Question: I am using Qt tableWidget in order to display a list of items with columns. However there is huge space between the items in this list.
How can I change the spacing so that items (only text) are more close to each other?
Example screenshot:

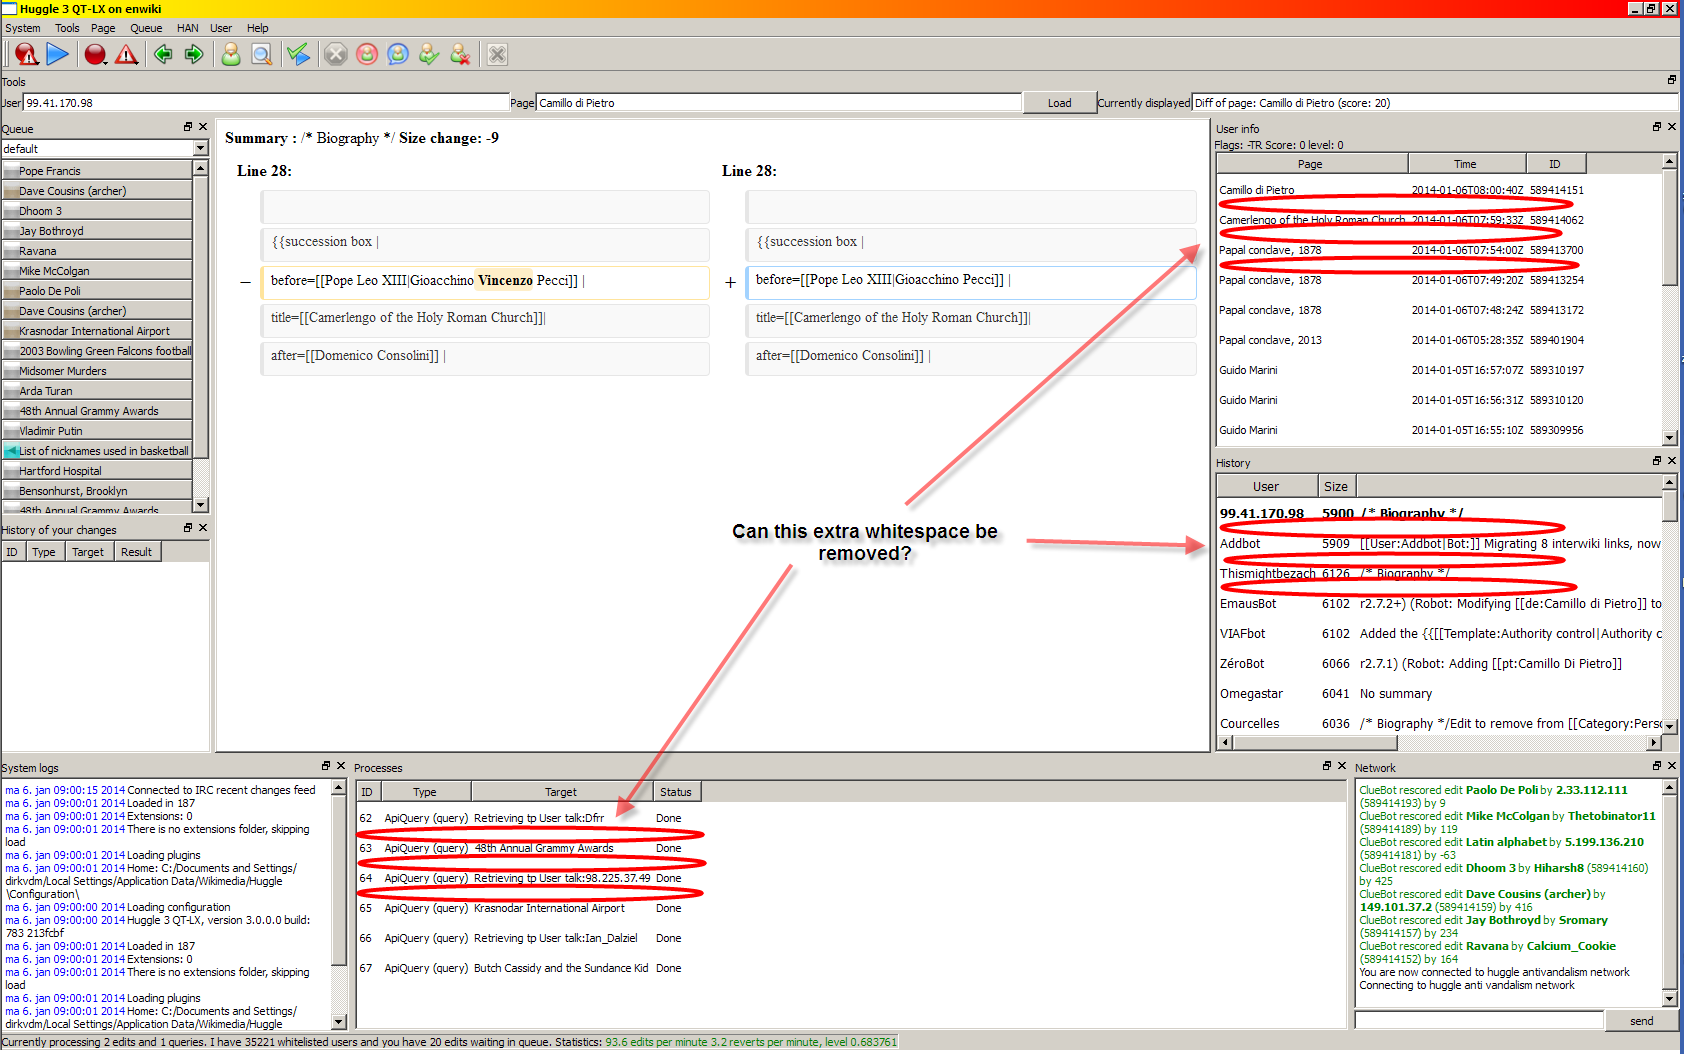
Answer: I would try to exploit
> void QTableView::resizeRowToContents ( int row ) [slot]Resizes the given row based on the size hints of the delegate used to render each item in the row.
It behaves by default as expected for my use case, growing the row depending on the image being visible, shrinking to fit text otherwise.
Sorry I didn't explored the finer control on actual size you can achieve with the render delegate